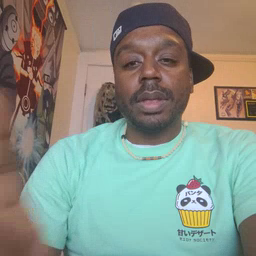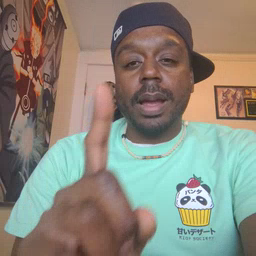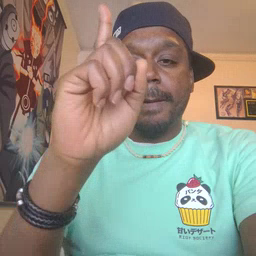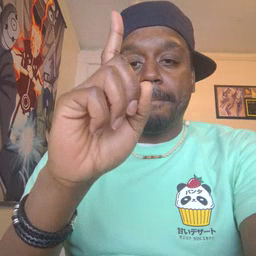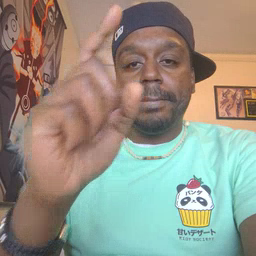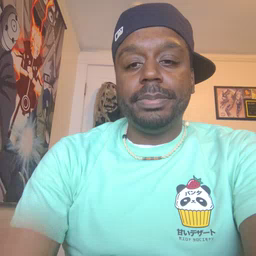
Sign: up